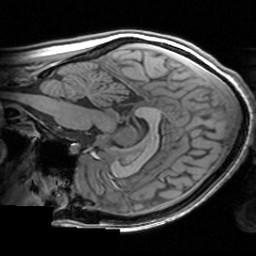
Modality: T1w
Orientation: sagittal
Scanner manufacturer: siemens
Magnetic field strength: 3 T
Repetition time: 1.63 s
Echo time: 0.00311 s